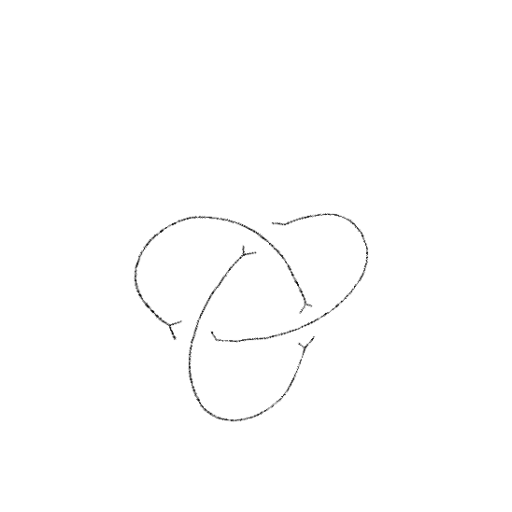
Crossing number: 3